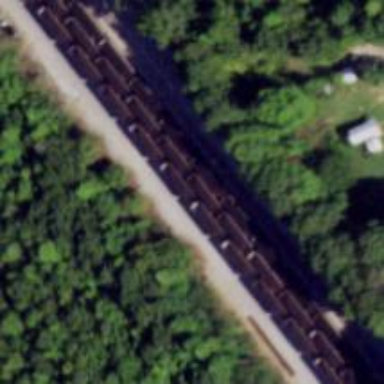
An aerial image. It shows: Railway siding for service.